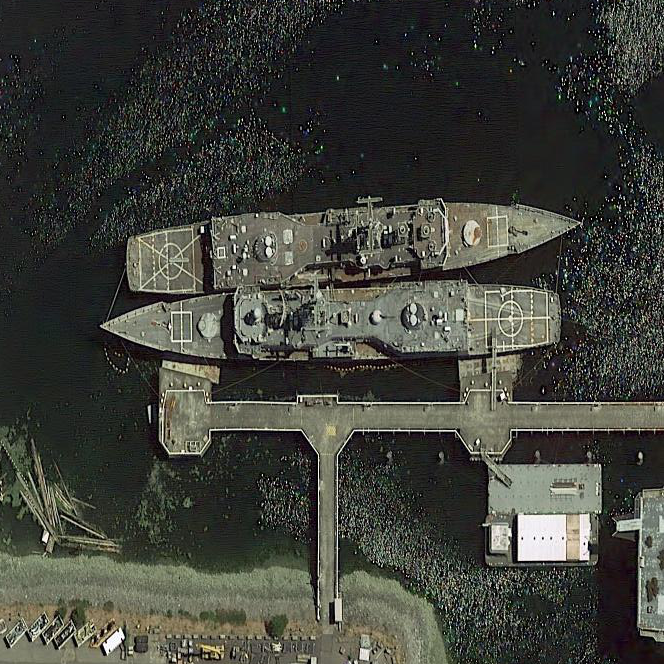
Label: cruiser